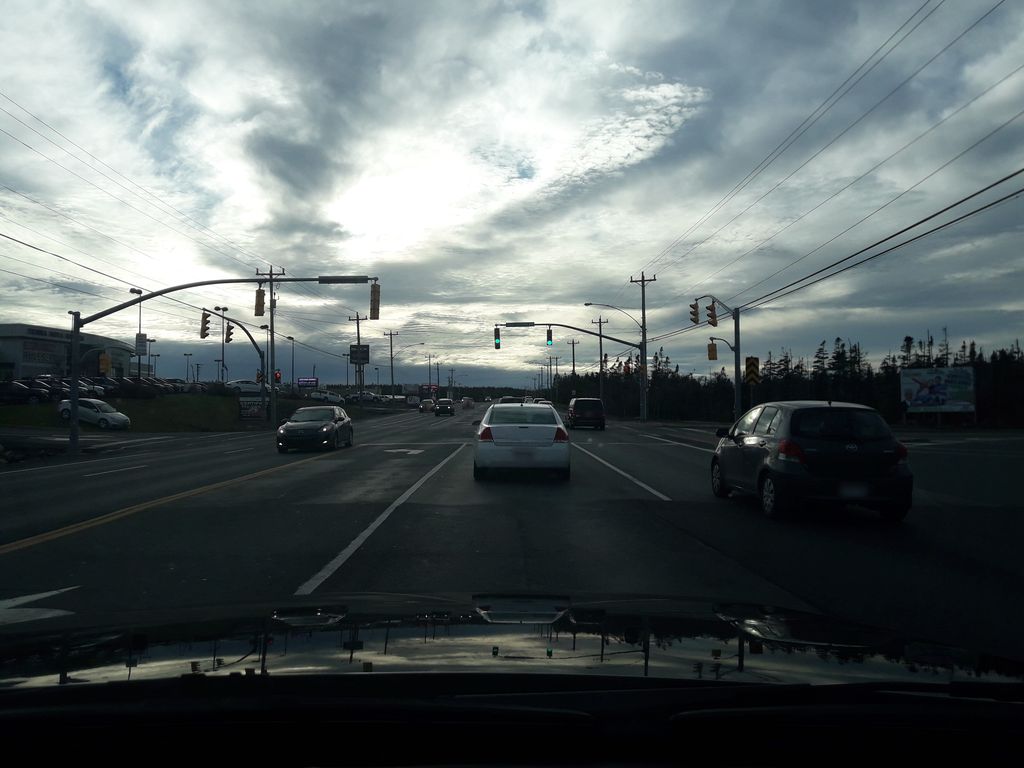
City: st_johns